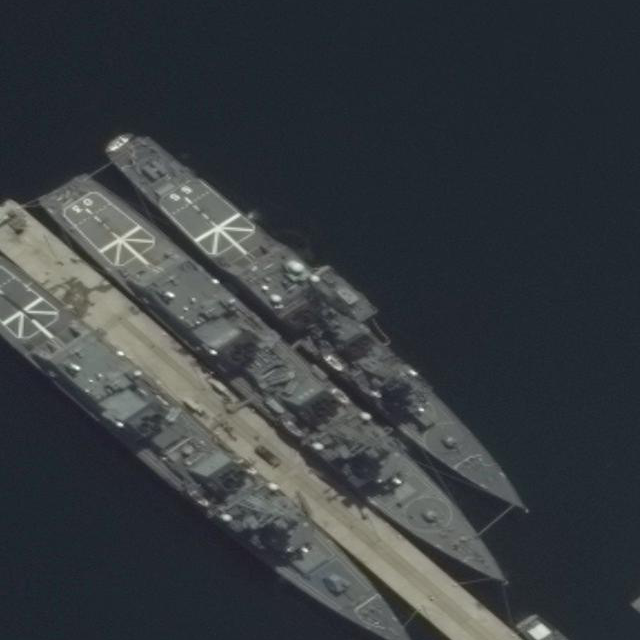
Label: cruiser